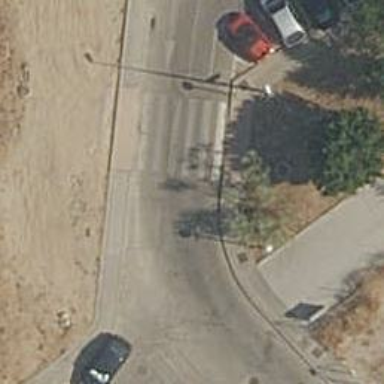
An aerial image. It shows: Uncontrolled crossing on the road.